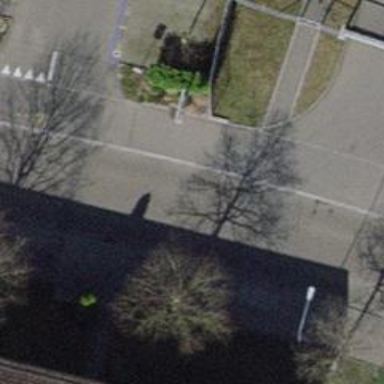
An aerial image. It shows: Asphalt path that serves as sidewalk.